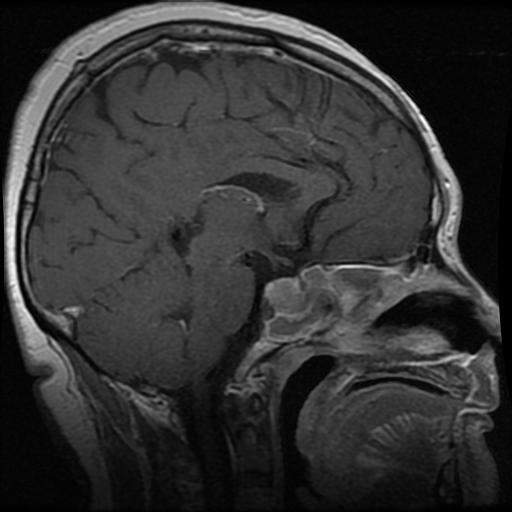
Label: pituitary